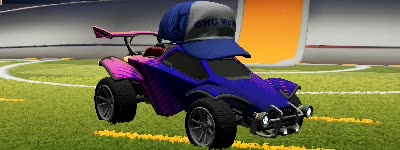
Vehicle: octane